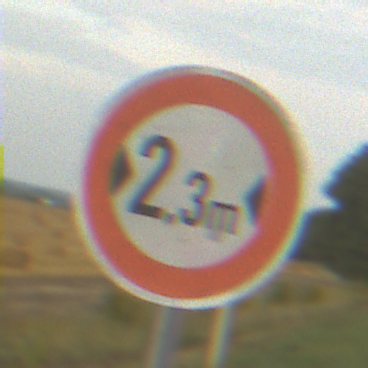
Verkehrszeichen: TatsaechlicheBreite2Komma3
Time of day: SunriseSunset
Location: Outdoor (RoadRail)
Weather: PartlyCloudy
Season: NotSpecified
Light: Natural